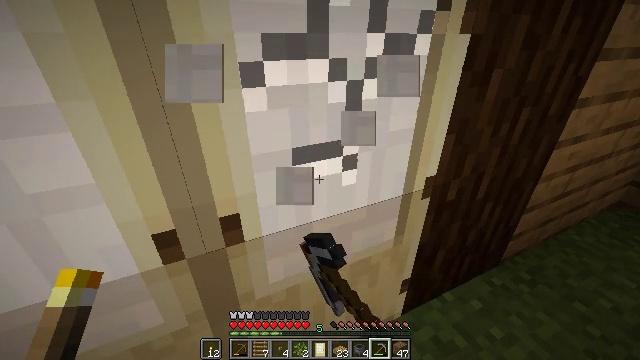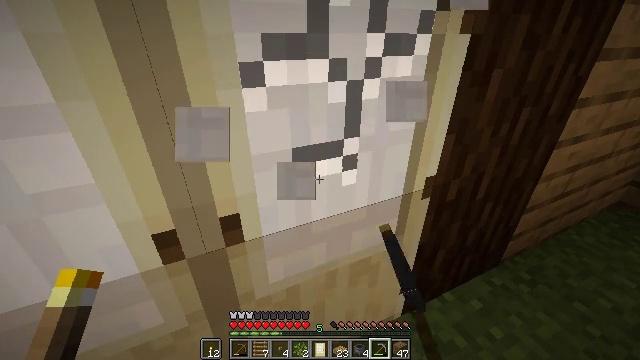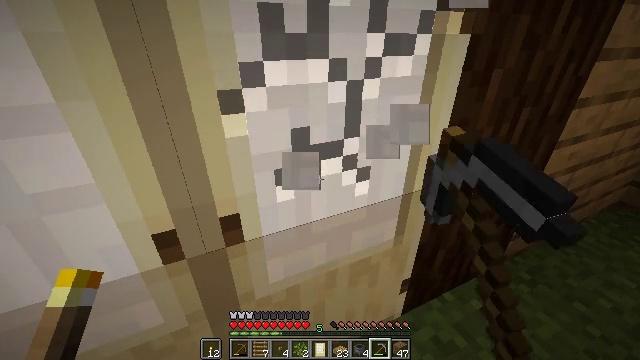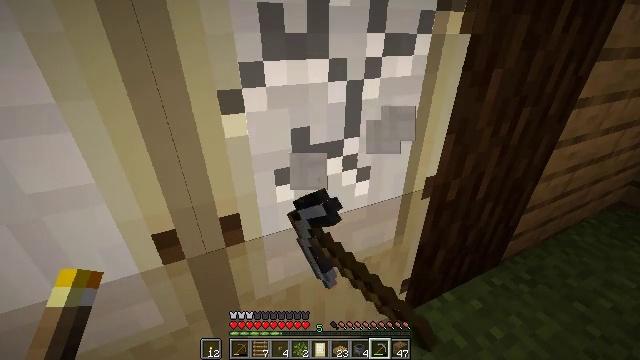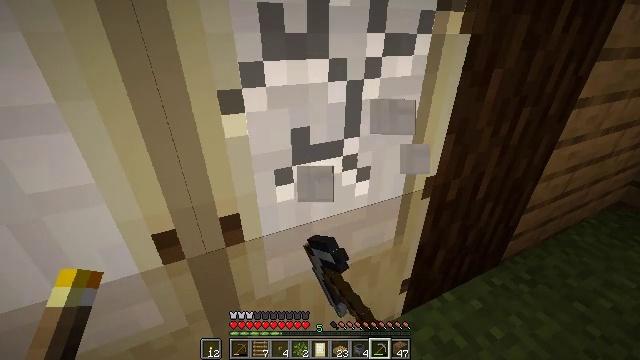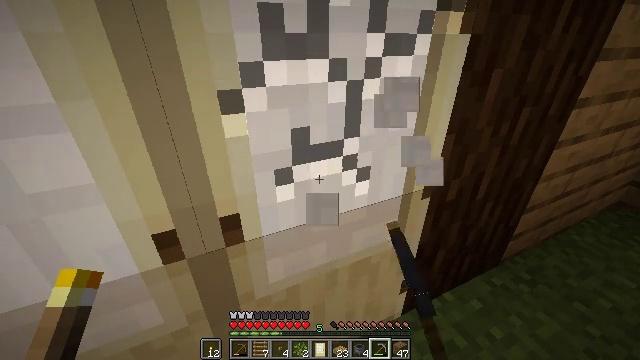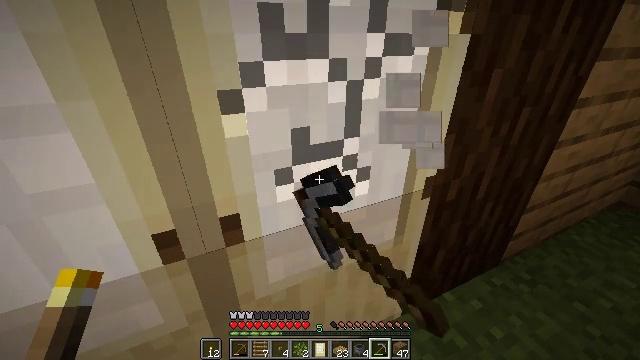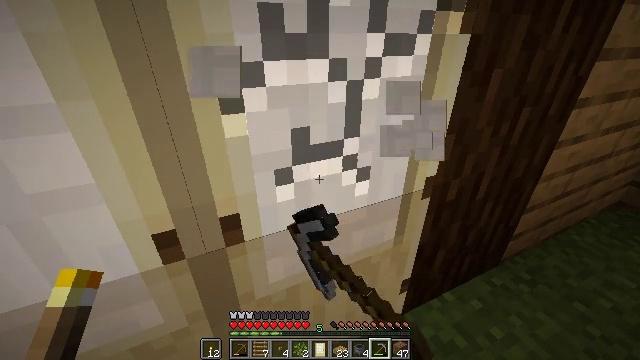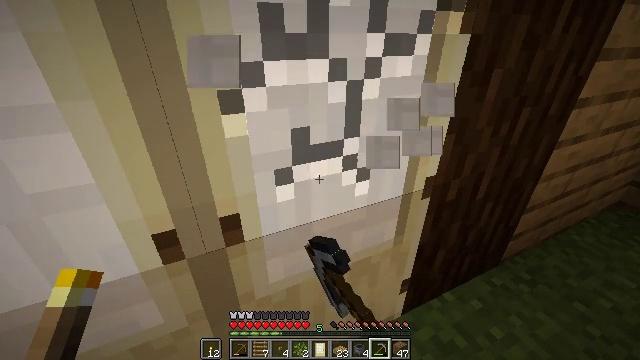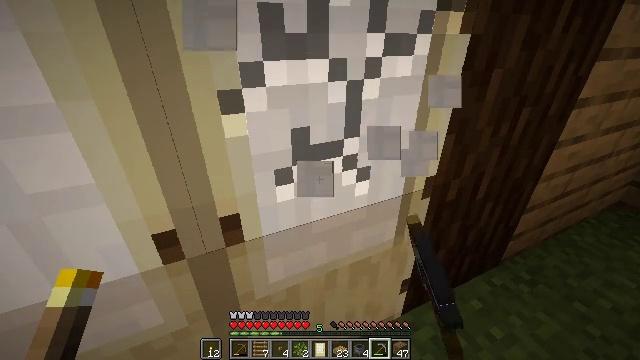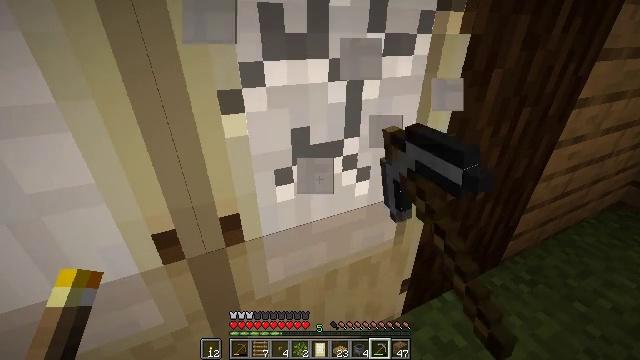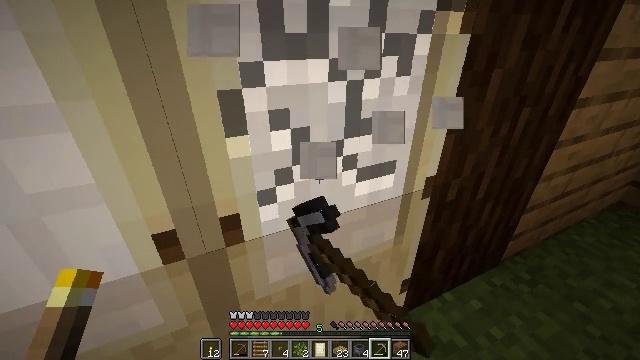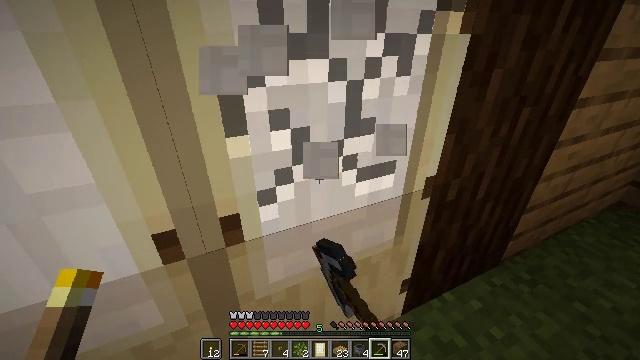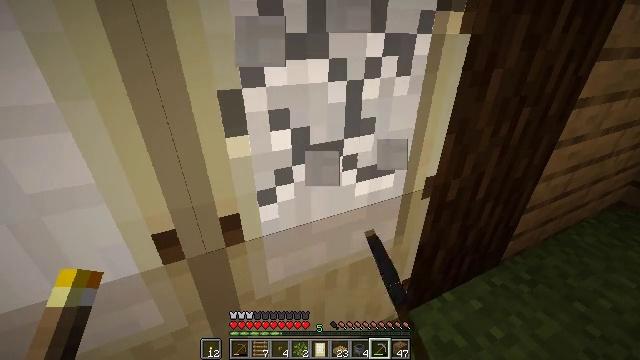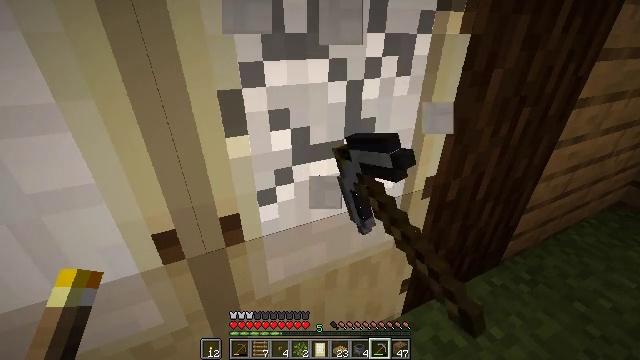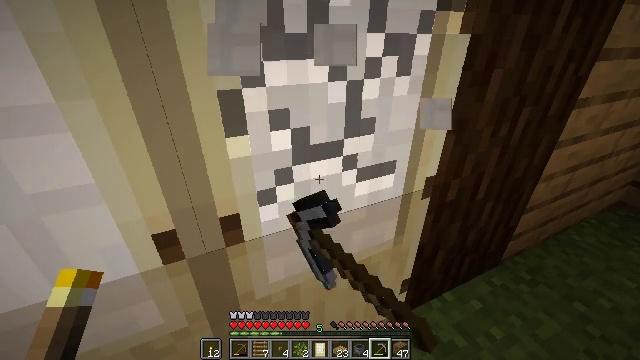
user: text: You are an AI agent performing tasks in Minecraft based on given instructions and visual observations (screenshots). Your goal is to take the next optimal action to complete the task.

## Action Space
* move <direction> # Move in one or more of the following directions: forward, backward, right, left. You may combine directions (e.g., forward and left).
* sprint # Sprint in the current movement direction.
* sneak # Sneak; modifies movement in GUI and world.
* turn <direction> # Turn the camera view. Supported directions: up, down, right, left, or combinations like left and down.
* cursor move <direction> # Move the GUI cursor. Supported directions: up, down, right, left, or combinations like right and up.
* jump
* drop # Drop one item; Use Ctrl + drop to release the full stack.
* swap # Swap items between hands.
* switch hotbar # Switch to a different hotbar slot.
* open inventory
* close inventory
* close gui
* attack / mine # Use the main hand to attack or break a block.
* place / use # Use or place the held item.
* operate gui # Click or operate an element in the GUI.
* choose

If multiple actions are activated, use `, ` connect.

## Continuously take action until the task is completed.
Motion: motion action
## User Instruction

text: Break the birch door to remove it.
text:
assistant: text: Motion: attack / mine
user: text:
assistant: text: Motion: attack / mine
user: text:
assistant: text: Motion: attack / mine
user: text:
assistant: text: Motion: attack / mine
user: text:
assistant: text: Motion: attack / mine
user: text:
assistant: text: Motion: attack / mine
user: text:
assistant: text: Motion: attack / mine
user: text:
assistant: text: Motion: attack / mine
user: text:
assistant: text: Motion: attack / mine
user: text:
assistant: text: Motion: attack / mine
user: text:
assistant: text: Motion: attack / mine
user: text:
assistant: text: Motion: attack / mine
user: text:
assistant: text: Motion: attack / mine
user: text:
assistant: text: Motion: attack / mine
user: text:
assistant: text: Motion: attack / mine
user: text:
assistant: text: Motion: attack / mine
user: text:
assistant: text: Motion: attack / mine
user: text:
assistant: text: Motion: attack / mine
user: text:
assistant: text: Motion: attack / mine
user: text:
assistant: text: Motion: attack / mine
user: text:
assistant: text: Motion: attack / mine
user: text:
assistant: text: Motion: attack / mine
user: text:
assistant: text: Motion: attack / mine
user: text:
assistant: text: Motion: attack / mine
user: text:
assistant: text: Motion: attack / mine
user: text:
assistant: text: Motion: attack / mine
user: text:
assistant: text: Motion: attack / mine
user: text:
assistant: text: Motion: attack / mine
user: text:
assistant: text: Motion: attack / mine
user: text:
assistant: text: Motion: attack / mine